五年级 · 立体几何学
一堆同样大小的正方体拼搭图形, 从不同方向看到的图形分别如下图, 那么至少有 ( )块同样的正方体。

上面

左面

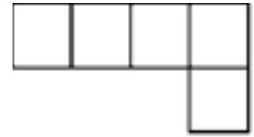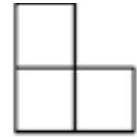
A. 5
B. 6
C. 7
D. 8

答案: B
解析: 解B